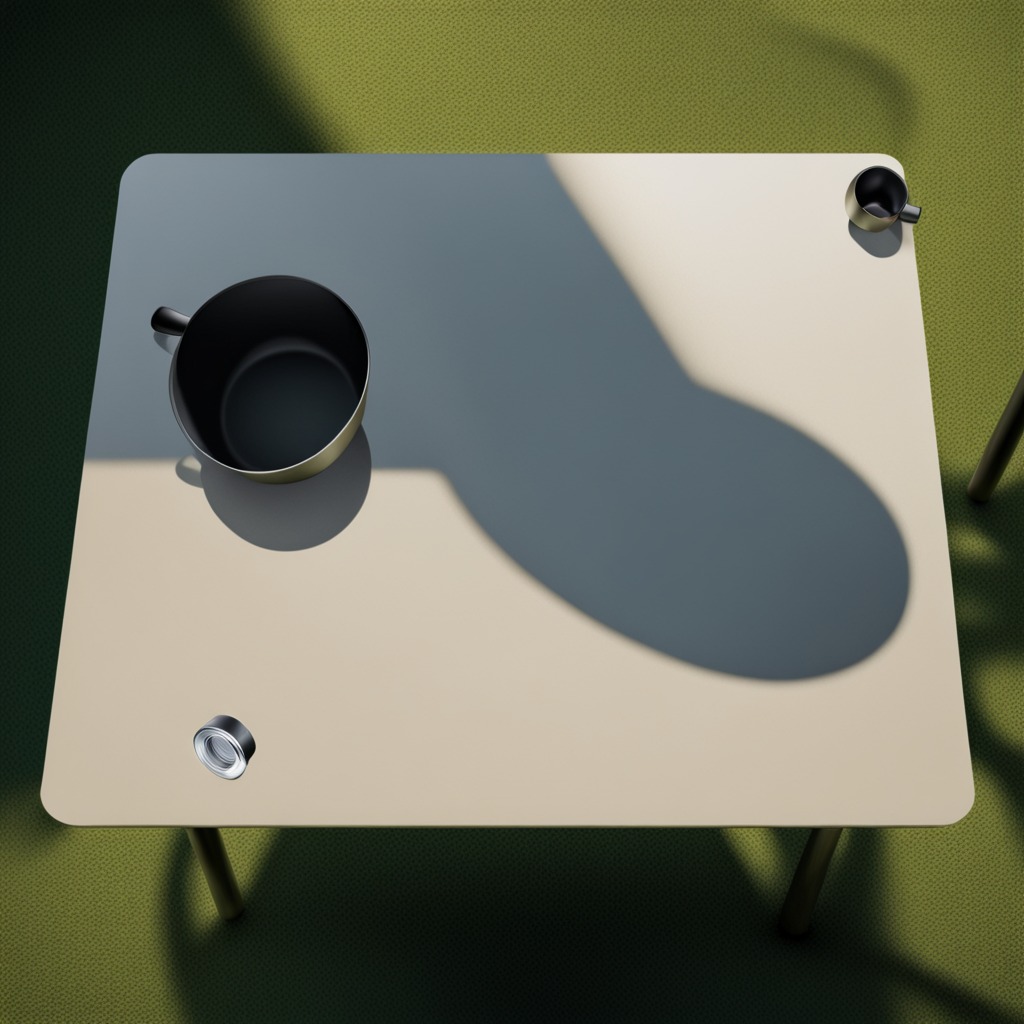
A metal nut is lying on the textured surface of the table.